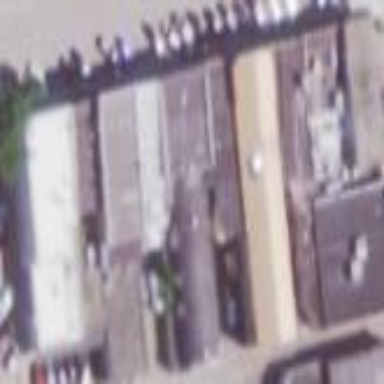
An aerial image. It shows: Commercial building.